Question: When all the templates are in the views folder then we successfully render them. I make the structure of folders and views then the internal templates are not visible for rendering.
This is the structure of my folders and, the 'contacts.pug'template is not visible for'render()'

'''
const createError = require('http-errors');
const express = require('express');
const path = require('path');
const cookieParser = require('cookie-parser');
const logger = require('morgan');
const indexRouter = require('./routes/index');
const usersRouter = require('./routes/users');
const app = express();
// view engine setup
app.set('views', [path.join(__dirname, '/views'),
path.join(__dirname, '/views/public'),
path.join(__dirname, '/views/public/templates'),
path.join(__dirname, '/views/public/fragments')]);
app.set('view engine', 'pug');
app.use(logger('dev'));
app.use(express.json());
app.use(express.urlencoded({extended: false}));
app.use(cookieParser());
app.use(express.static(path.join(__dirname, 'public')));
app.use('/', indexRouter);
app.use('/users', usersRouter);
// catch 404 and forward to error handler
app.use(function (req, res, next) {
next(createError(404));
});
// error handler
app.use(function (err, req, res) {
// set locals, only providing error in development
res.locals.message = err.message;
res.locals.error = req.app.get('env') === 'development' ? err : {};
// render the error page
res.status(err.status || 500);
res.render('error');
});
module.exports = app;
'''
'''
const express = require('express');
const router = express.Router();
/* GET home page. */
router.get('/', (req, res, next) => {
res.render('index', {});
});
router.get('/about', (req, res, next) => {
res.render('about_us.pug');
});
router.get('/portfolio', (req, res, next) => {
res.render('portfolio');
});
router.get('/contacts', (req, res,next) => {
res.render('/public/templates/contacts',{});
});
router.get('/products', (req, res, next) => {
res.render('products.pug');
});
module.exports = router;
'''
'''
extends views/layout
block content
h1 contacts
'''
'''
html
head
title= title
link(rel='stylesheet', href='/stylesheets/style.css')
body
include public/fragments/header
block content
'''
'''
block header
link(rel='stylesheet', href='./stylesheets/public/fragments/header.css')
div
ul
li: a(href='/') Home
li: a(href='/about') About
li: a(href='/portfolio') Portfolio
li: a(href='/contacts') Contact
li: a(href='/products') Products
'''
> Error: Failed to lookup view "/public/templates/contacts" in views directories "C:\Users\Xiaomi\IdeaProjects\online_shop_server\views", "C:\Users\Xiaomi\IdeaProjects\online_shop_server\views\public", "C:\Users\Xiaomi\IdeaProjects\online_shop_server\views\public\templates" or "C:\Users\Xiaomi\IdeaProjects\online_shop_server\views\public\fragments"
at Function.render (C:\Users\Xiaomi\IdeaProjects\online_shop_server\node_modules\express\lib\application.js:580:17)
at ServerResponse.render (C:\Users\Xiaomi\IdeaProjects\online_shop_server\node_modules\express\lib\response.js:1008:7)
at C:\Users\Xiaomi\IdeaProjects\online_shop_server\routes\index.js:18:7
at Layer.handle [as handle_request] (C:\Users\Xiaomi\IdeaProjects\online_shop_server\node_modules\express\lib\router\layer.js:95:5)
at next (C:\Users\Xiaomi\IdeaProjects\online_shop_server\node_modules\express\lib\router\route.js:137:13)
at Route.dispatch (C:\Users\Xiaomi\IdeaProjects\online_shop_server\node_modules\express\lib\router\route.js:112:3)
at Layer.handle [as handle_request] (C:\Users\Xiaomi\IdeaProjects\online_shop_server\node_modules\express\lib\router\layer.js:95:5)
at C:\Users\Xiaomi\IdeaProjects\online_shop_server\node_modules\express\lib\router\index.js:281:22
at Function.process_params (C:\Users\Xiaomi\IdeaProjects\online_shop_server\node_modules\express\lib\router\index.js:335:12)
at next (C:\Users\Xiaomi\IdeaProjects\online_shop_server\node_modules\express\lib\router\index.js:275:10)
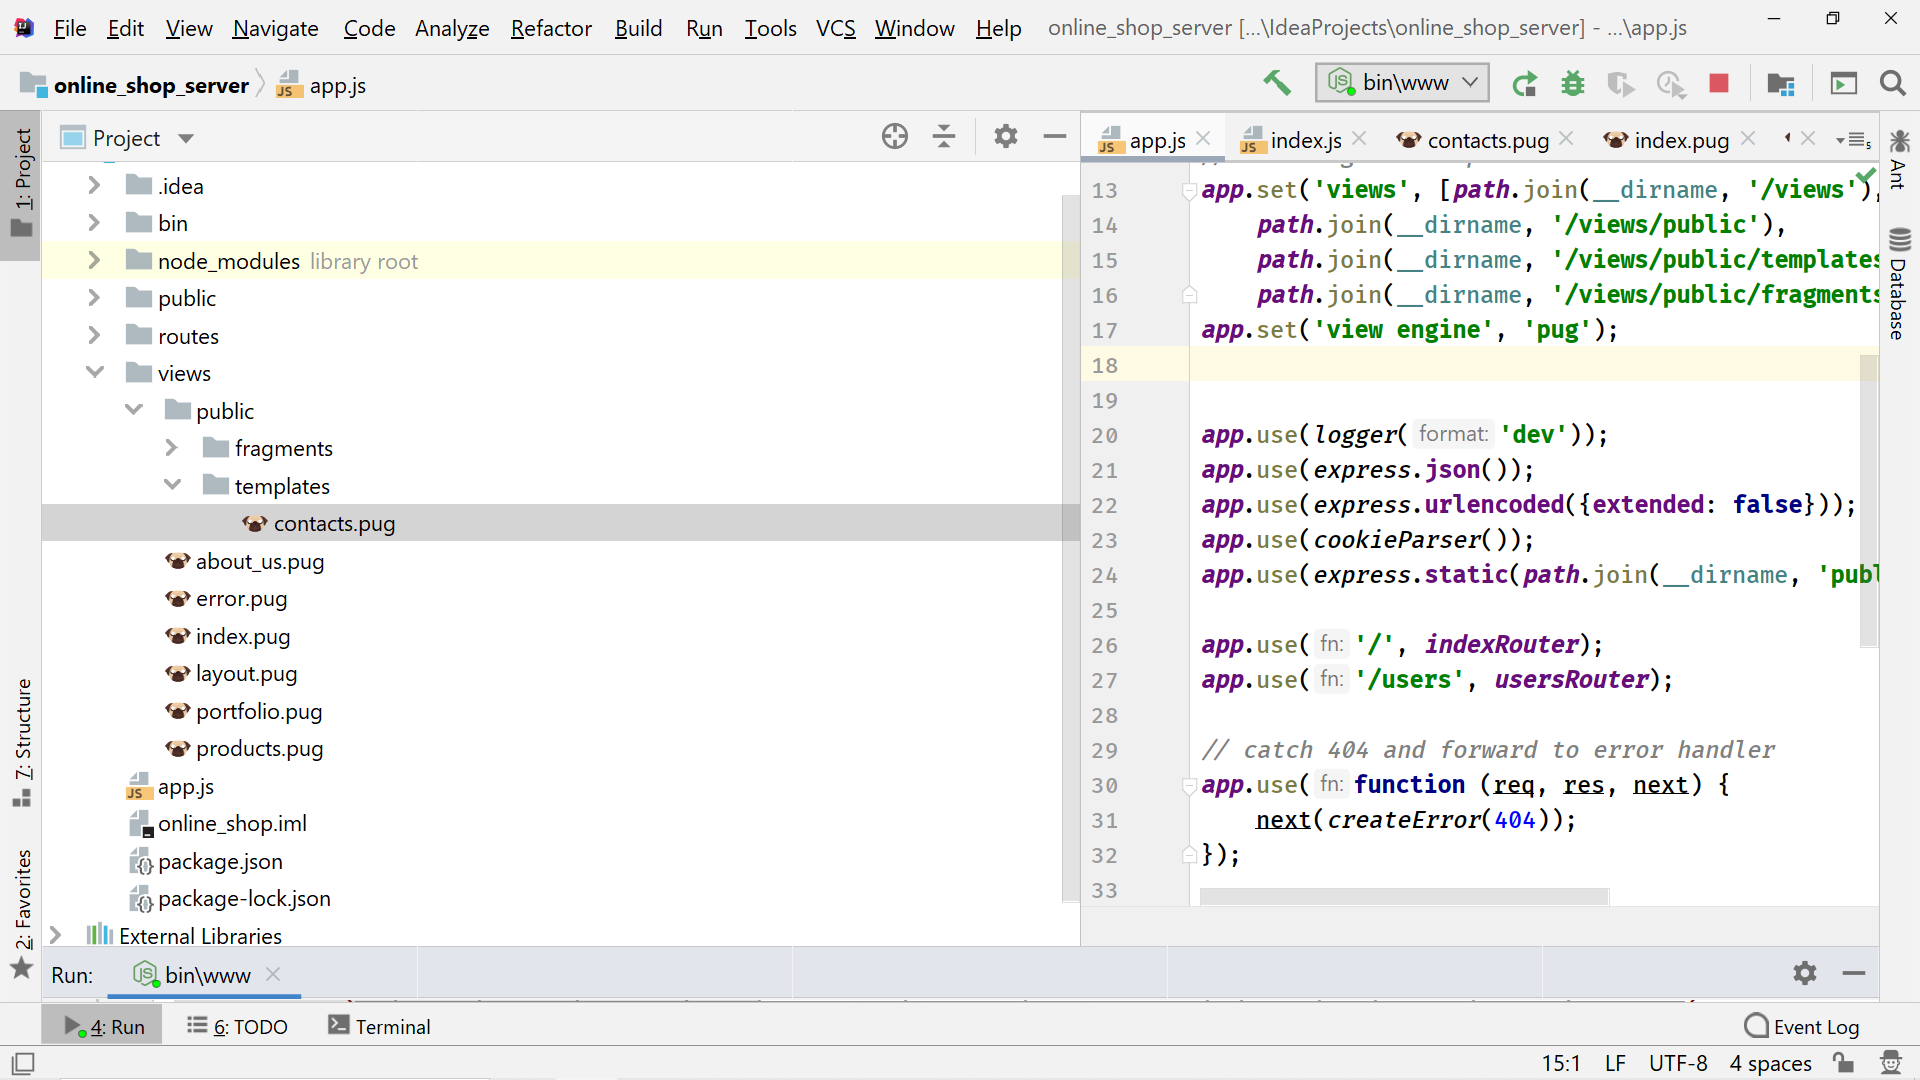
Answer: -'app.js''app.locals.basedir = path.join (__ dirname, 'views');'
'''
const createError = require('http-errors');
const express = require('express');
const path = require('path');
const cookieParser = require('cookie-parser');
const logger = require('morgan');
const indexRouter = require('./routes/index');
const usersRouter = require('./routes/users');
const app = express();
// view engine setup
app.set('views', [path.join(__dirname, '/views'),
path.join(__dirname, '/views/public'),
path.join(__dirname, '/views/public/templates'),
path.join(__dirname, '/views/public/fragments'),
path.join(__dirname, '/views/public/templates/layout')]);
app.set('view engine', 'pug');
app.locals.basedir = path.join(__dirname, 'views');
app.use(logger('dev'));
app.use(express.json());
app.use(express.urlencoded({extended: false}));
app.use(cookieParser());
app.use(express.static(path.join(__dirname, 'public')));
app.use('/', indexRouter);
app.use('/users', usersRouter);
// catch 404 and forward to error handler
app.use(function (req, res, next) {
next(createError(404));
});
// error handler
app.use(function (err, req, res) {
// set locals, only providing error in development
res.locals.message = err.message;
res.locals.error = req.app.get('env') === 'development' ? err : {};
// render the error page
res.status(err.status || 500);
res.render('error');
});
module.exports = app;
'''
-'index.js'
'''
const express = require('express');
const router = express.Router();
/* GET home page. */
router.get('/', (req, res, next) => {
res.render('index', {});
});
router.get('/about', (req, res, next) => {
res.render('about_us',{});
});
router.get('/portfolio', (req, res, next) => {
res.render('portfolio',{});
});
router.get('/contacts', (req, res,next) => {
res.render('contacts',{});
});
router.get('/products', (req, res, next) => {
res.render('products',{});
});
module.exports = router;
'''